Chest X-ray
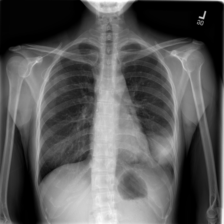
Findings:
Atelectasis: positive
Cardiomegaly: negative
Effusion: negative
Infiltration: negative
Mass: negative
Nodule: negative
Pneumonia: negative
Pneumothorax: negative
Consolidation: negative
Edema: negative
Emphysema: negative
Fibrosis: negative
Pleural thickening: negative
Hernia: negative